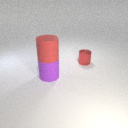
large purple rubber cylinder to the left of small red metal cylinder